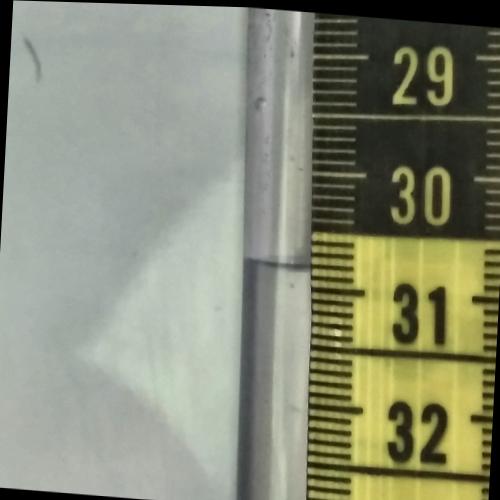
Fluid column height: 30.8 cm